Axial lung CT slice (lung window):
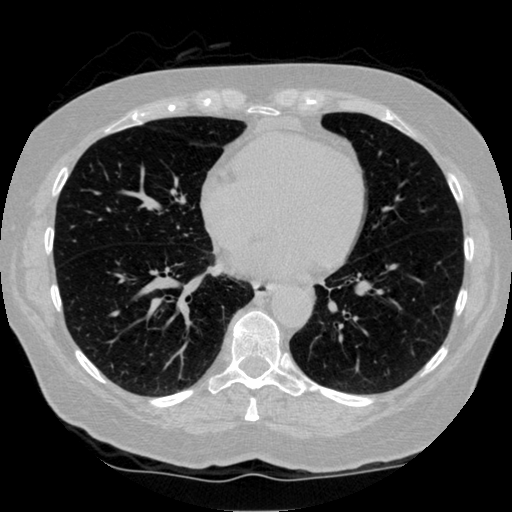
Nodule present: no